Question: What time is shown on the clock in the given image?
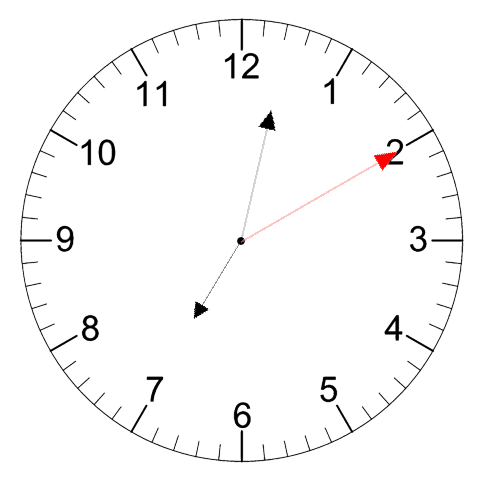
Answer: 07:02:10